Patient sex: F
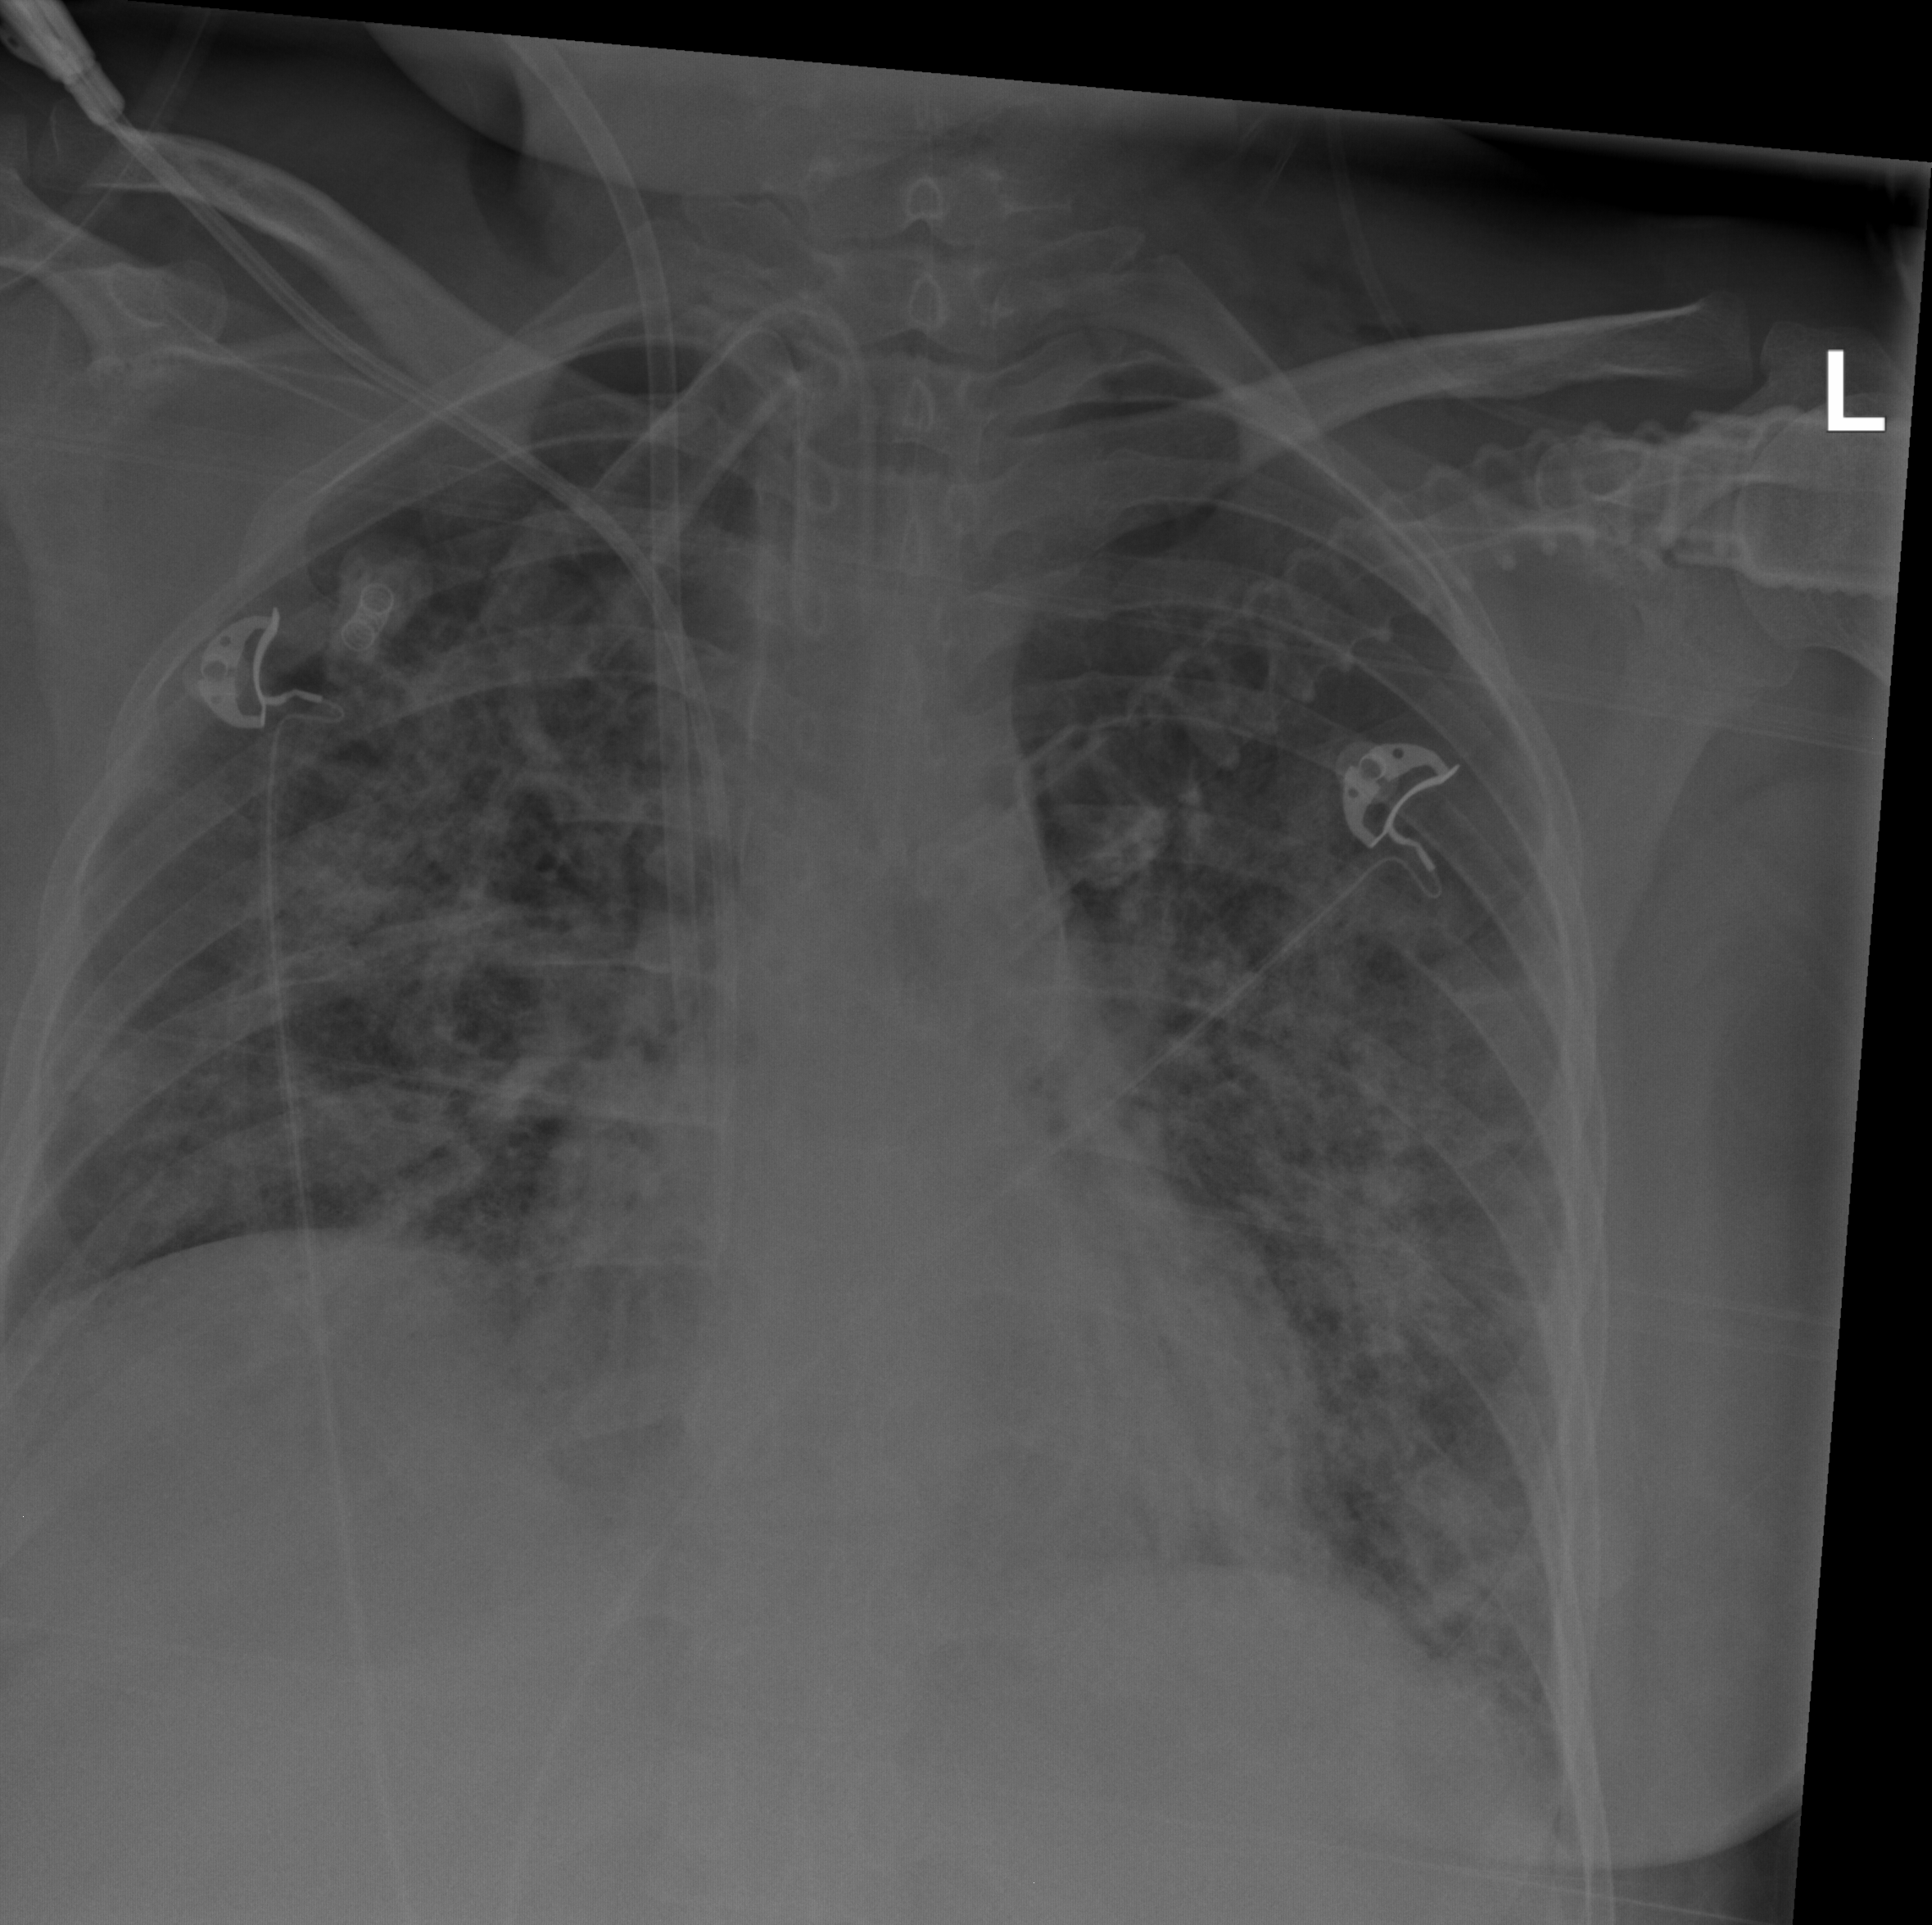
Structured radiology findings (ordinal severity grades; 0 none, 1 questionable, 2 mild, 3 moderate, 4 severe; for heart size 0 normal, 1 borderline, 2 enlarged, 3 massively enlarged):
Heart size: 0
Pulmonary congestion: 0
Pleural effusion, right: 0
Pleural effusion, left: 0
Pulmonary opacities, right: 3
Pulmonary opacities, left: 3
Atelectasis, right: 2
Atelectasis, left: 2